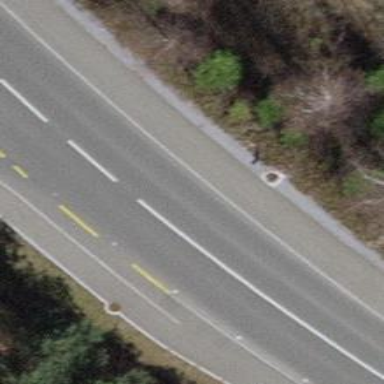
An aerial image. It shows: Tertiary road with asphalt surface and separate sidewalk.